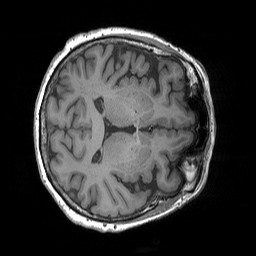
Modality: T1w
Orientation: axial
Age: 67
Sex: female
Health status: healthy
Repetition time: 1.9 s
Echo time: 0.00252 s